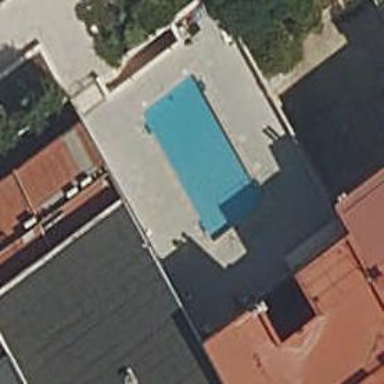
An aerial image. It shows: Swimming pool located in leisure land.